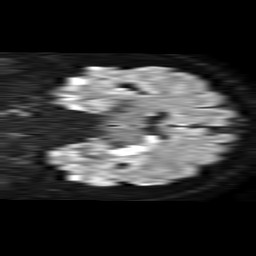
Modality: TRACE
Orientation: coronal
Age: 43
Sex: male
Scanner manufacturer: philips
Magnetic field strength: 1.5 T
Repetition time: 4.6 s
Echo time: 0.09059 s